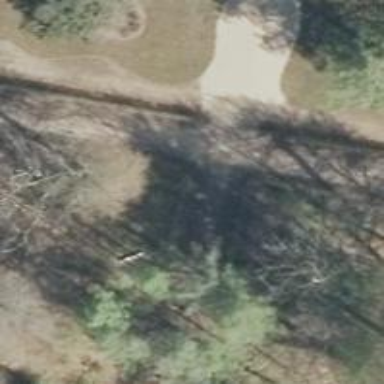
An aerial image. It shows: Compacted footway.